Field crop: maize
Growth stage: 2
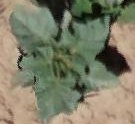
Species: datura